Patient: sex M, age 48
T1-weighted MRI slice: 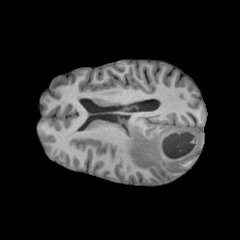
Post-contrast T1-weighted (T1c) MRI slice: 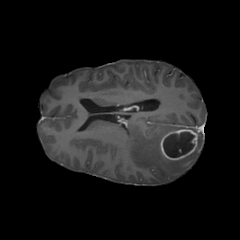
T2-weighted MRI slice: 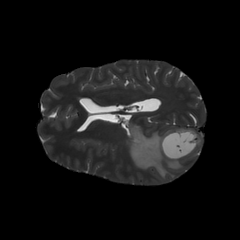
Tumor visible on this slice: yes
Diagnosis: Glioblastoma, IDH-wildtype
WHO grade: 4